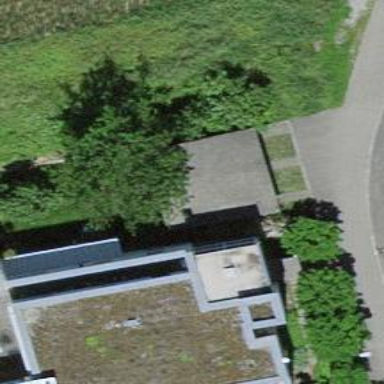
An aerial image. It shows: View of roof of building.